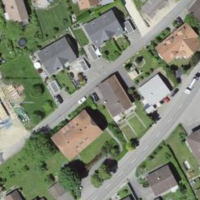
EUNIS habitat code: 54
Species observed at this site:
Lathyrus vernus